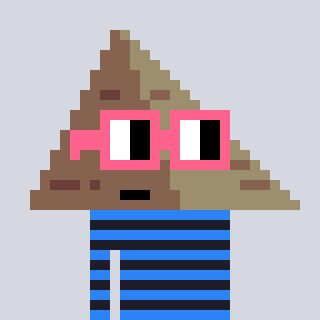
a pixel art character with square pink glasses, a pyramid-shaped head and a grayscale-colored body on a cool background